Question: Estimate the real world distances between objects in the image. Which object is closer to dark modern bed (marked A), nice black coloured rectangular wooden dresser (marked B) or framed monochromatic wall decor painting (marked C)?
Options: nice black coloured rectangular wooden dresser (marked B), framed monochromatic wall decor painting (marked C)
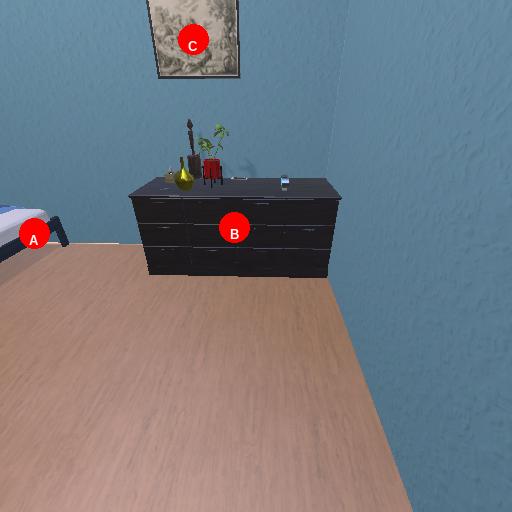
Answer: nice black coloured rectangular wooden dresser (marked B)